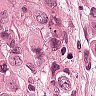
Metastatic tissue present: yes